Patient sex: F
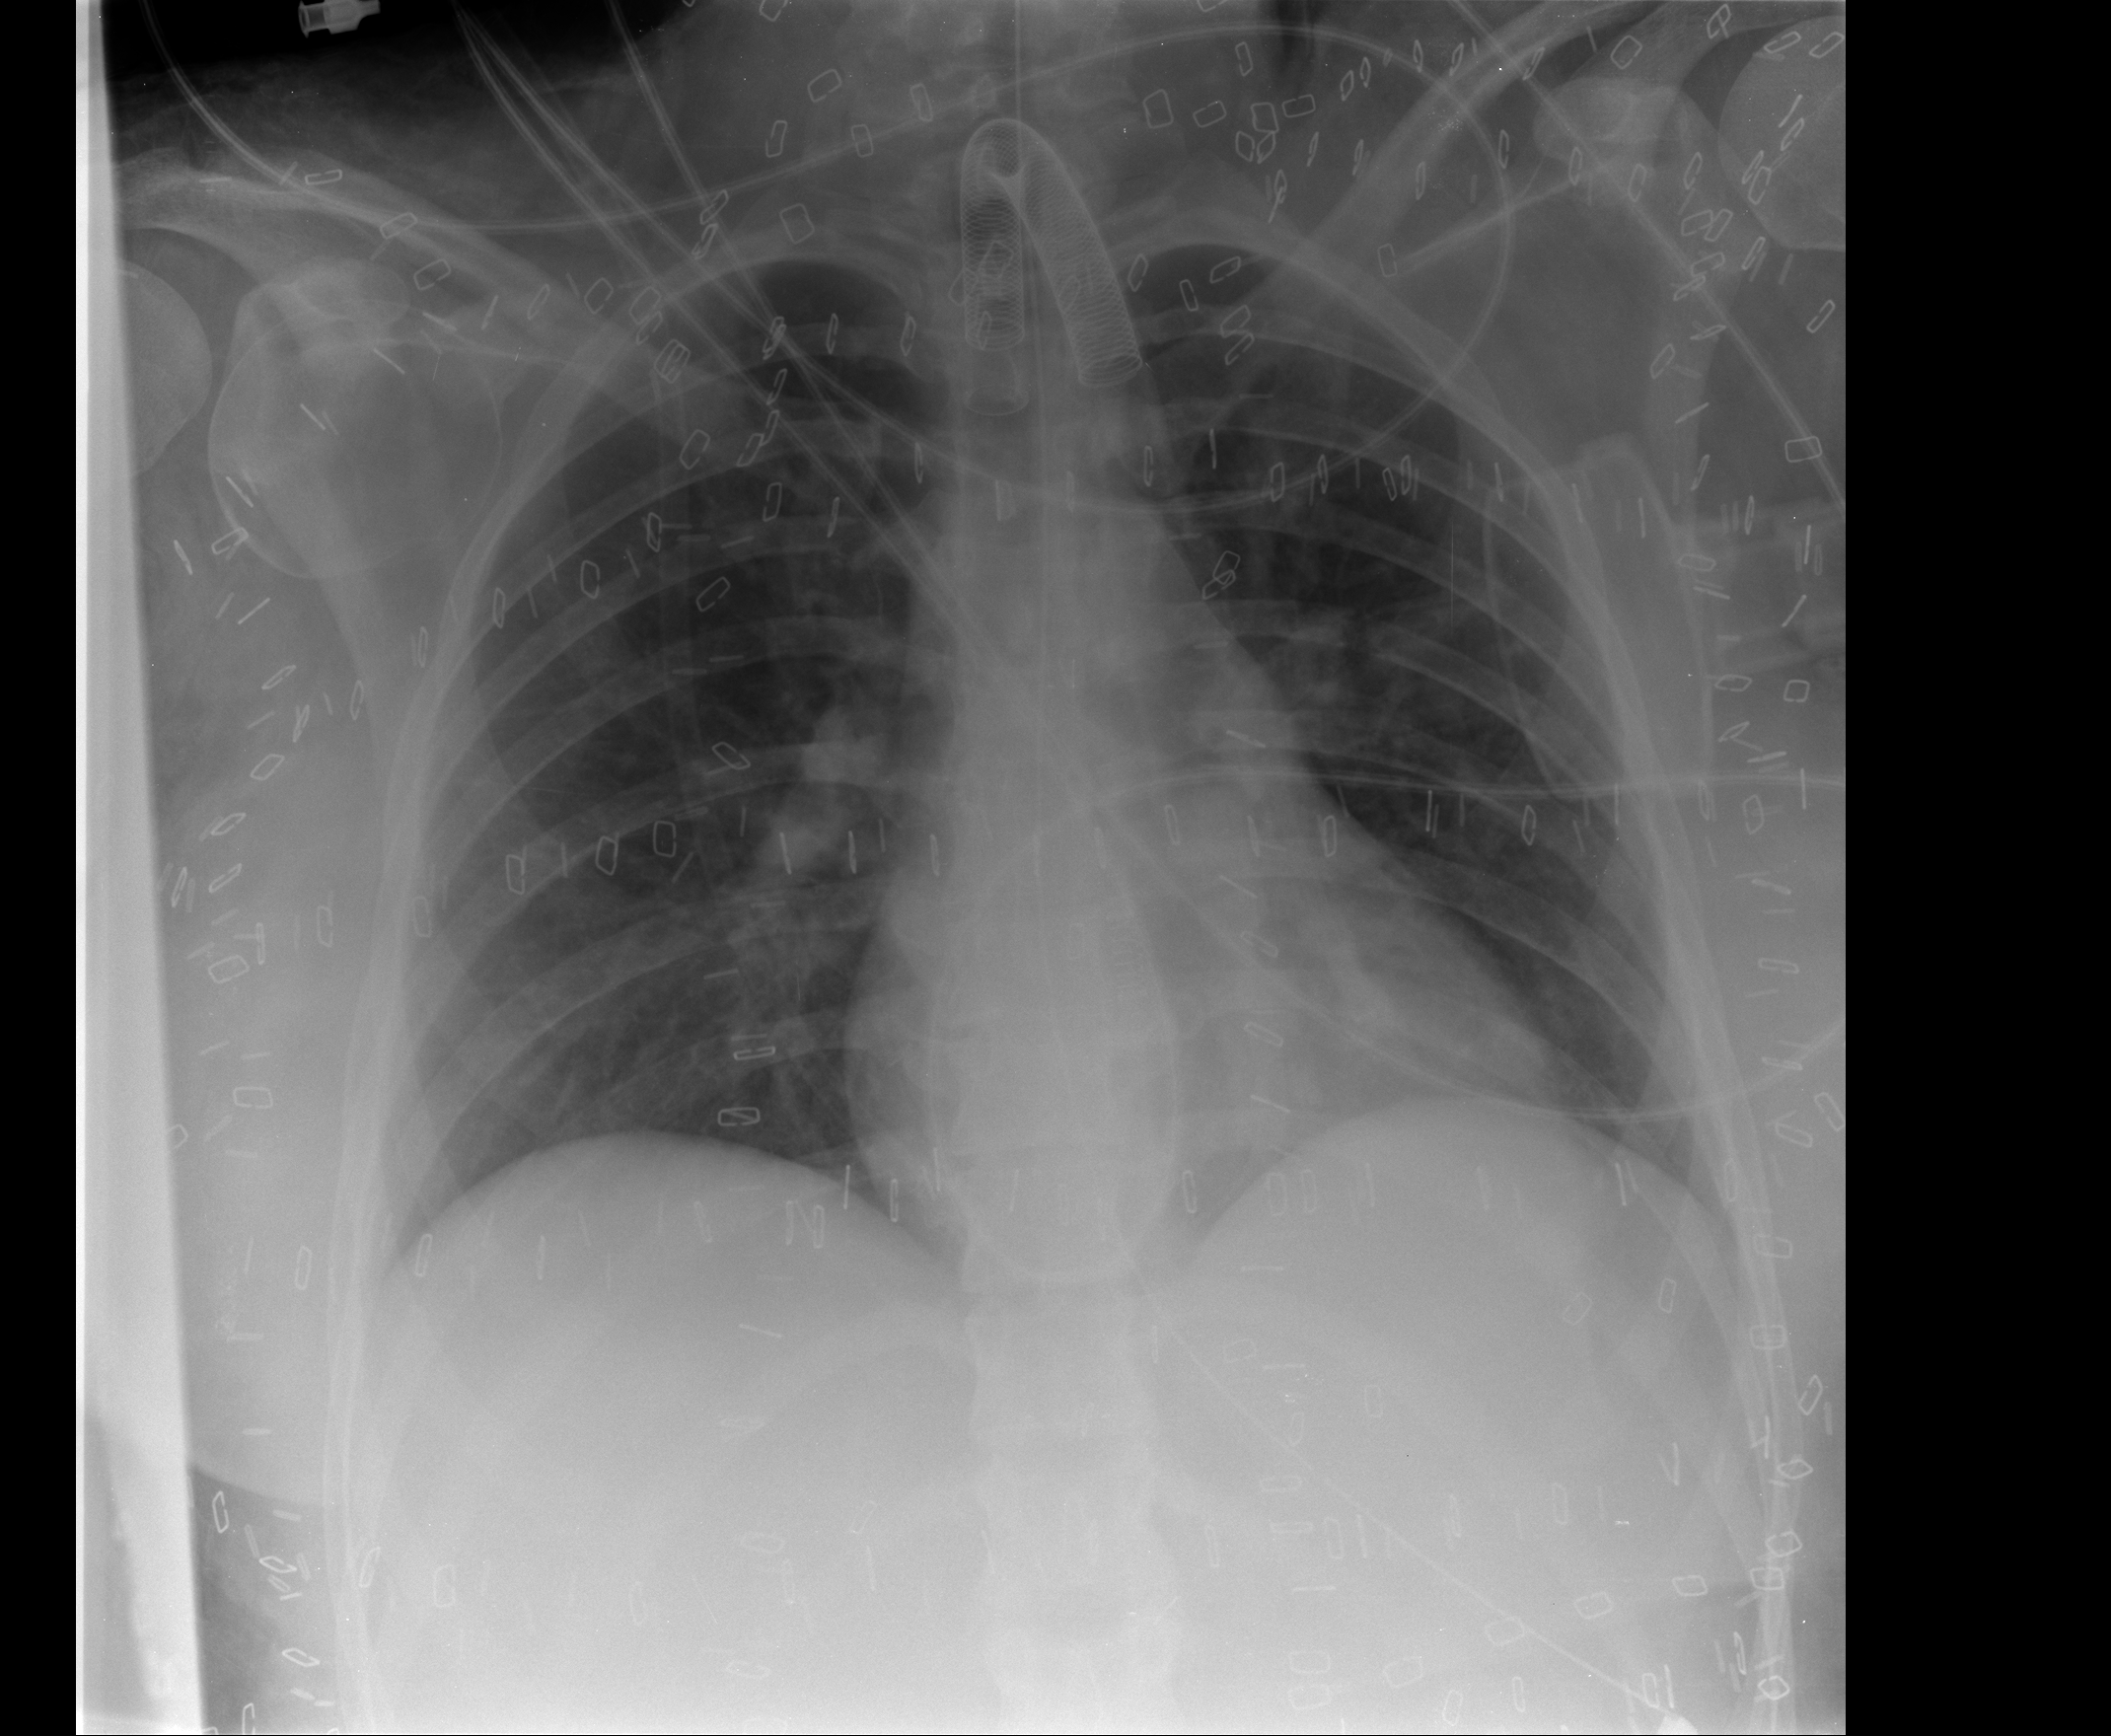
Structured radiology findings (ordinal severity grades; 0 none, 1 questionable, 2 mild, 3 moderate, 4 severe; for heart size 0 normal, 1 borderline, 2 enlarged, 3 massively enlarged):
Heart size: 0
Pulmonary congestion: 1
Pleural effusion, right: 0
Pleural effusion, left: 0
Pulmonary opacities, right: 0
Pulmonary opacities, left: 0
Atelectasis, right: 0
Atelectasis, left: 0